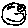
Label: smiley face